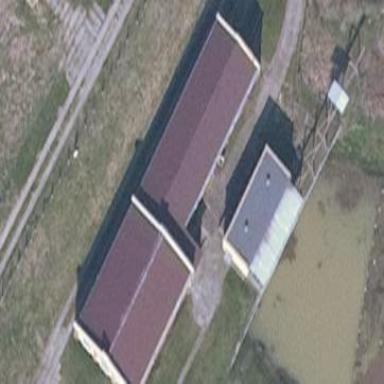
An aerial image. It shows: Service building.